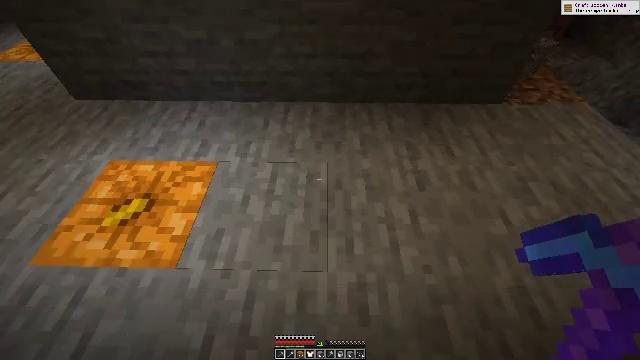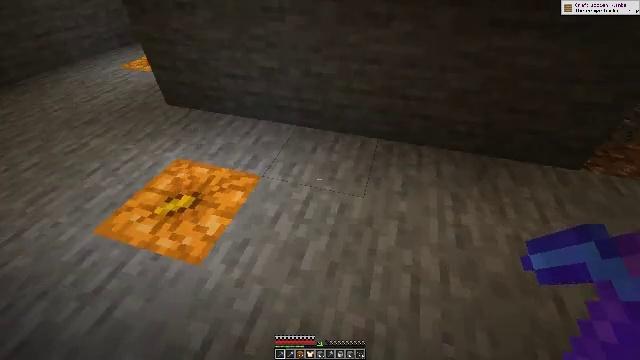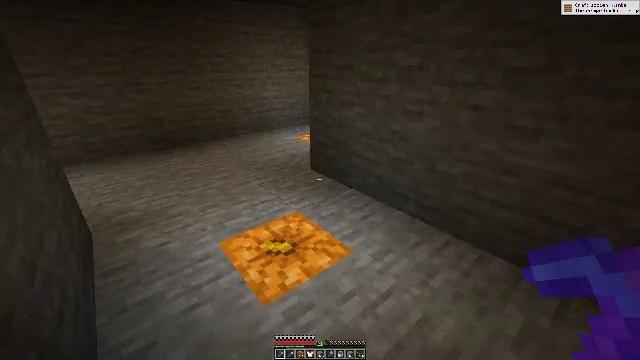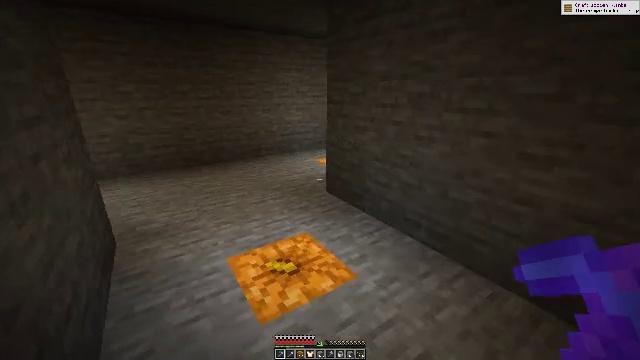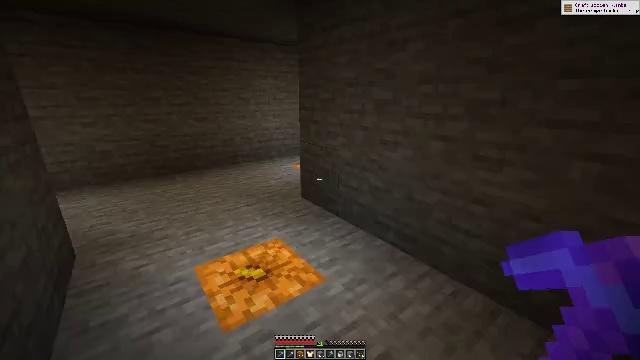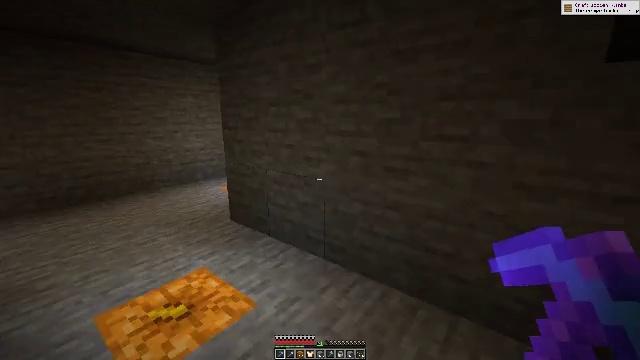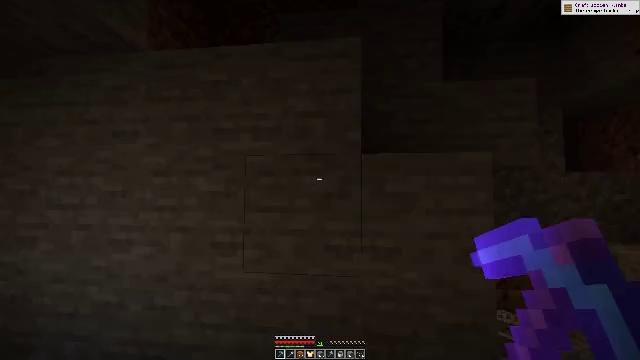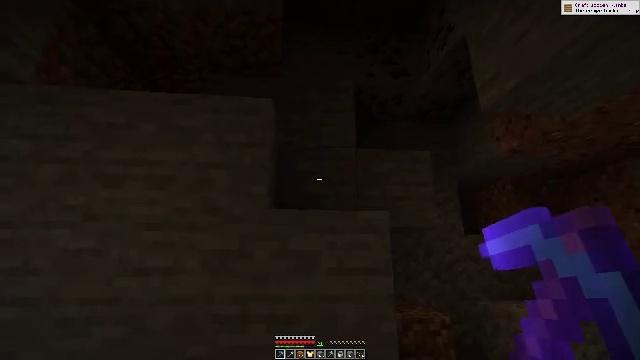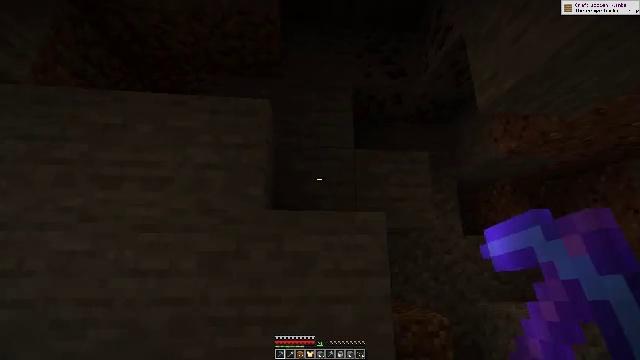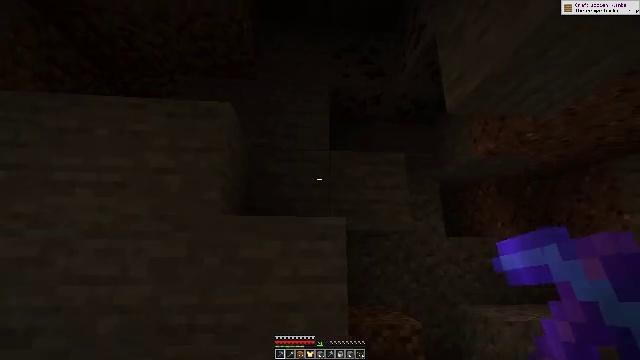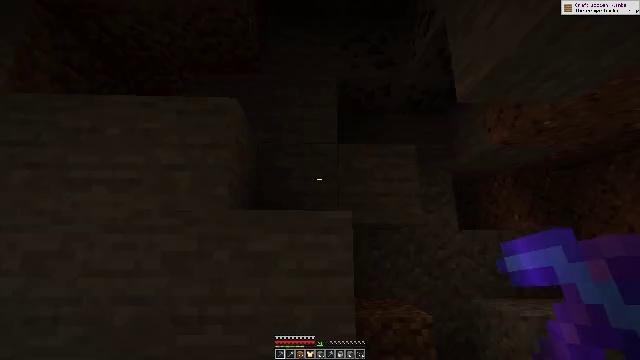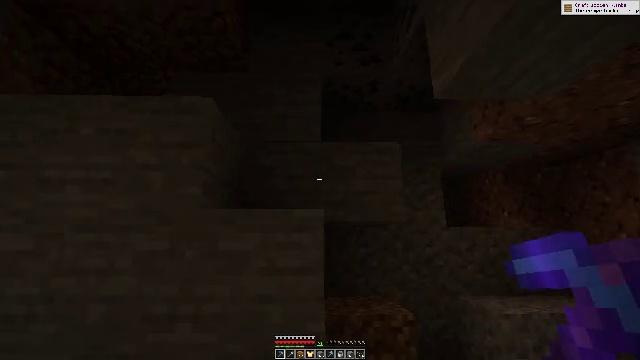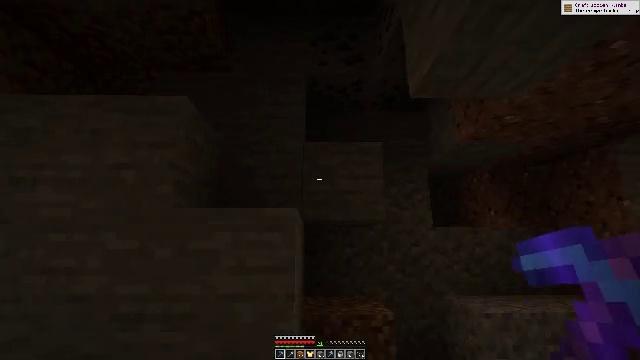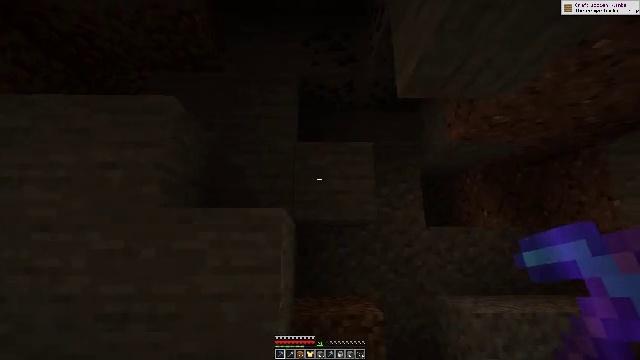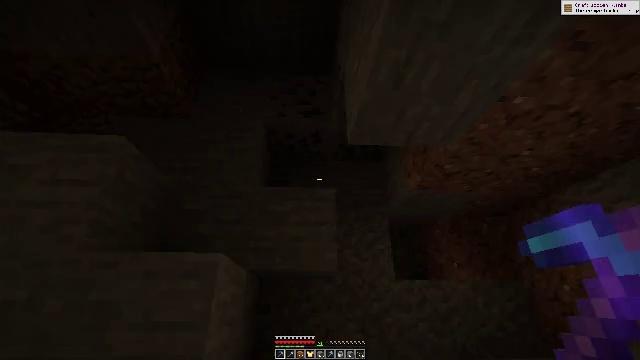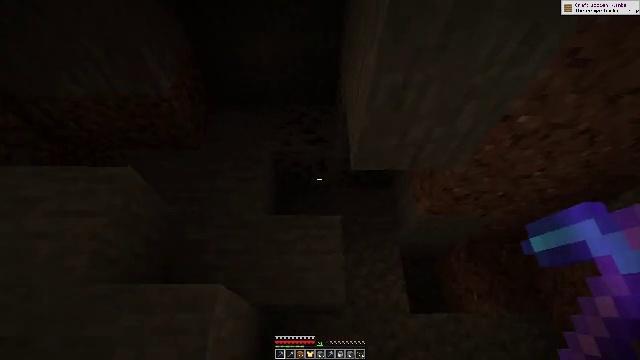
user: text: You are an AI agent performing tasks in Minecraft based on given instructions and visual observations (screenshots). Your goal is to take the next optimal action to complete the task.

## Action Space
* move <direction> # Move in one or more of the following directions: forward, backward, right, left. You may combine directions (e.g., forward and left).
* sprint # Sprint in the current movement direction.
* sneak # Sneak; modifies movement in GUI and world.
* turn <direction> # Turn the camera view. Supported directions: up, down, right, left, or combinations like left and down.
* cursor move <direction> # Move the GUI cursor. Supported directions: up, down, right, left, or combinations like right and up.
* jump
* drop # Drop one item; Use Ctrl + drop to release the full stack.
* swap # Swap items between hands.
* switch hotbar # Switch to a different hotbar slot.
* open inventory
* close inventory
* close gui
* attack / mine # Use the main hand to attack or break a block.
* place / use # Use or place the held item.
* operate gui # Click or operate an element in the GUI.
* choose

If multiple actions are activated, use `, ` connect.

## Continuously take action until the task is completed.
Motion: motion action
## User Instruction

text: Collect coal by mining the ore.
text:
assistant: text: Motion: move right, turn left and up
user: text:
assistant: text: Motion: move right, turn left and up
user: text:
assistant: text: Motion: move right, turn left and up
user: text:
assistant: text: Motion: move right, turn right and up
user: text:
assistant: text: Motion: move right, turn right and up
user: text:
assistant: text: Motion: move right, turn right and up
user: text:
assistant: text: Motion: move right, turn right and up
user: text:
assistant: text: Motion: move right
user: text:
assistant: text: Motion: move right
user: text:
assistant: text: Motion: move right, turn left and down
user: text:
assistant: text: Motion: move right
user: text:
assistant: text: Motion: move right
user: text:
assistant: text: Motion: move right
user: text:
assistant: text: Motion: move forward and move right, turn right and up
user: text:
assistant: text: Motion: move forward, turn left and up
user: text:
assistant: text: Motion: move forward, turn left and up
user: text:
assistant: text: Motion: move forward, turn left and up
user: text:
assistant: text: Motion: move forward, turn left and up
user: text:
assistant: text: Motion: move forward, turn left and up
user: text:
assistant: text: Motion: move forward, turn up
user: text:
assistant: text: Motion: move forward
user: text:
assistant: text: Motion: move forward, turn right and up
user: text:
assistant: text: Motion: move forward, turn right and up
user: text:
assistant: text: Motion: move forward, turn right and up
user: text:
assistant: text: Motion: move forward
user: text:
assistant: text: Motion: turn right and up
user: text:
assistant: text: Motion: turn right and up
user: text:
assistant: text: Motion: turn right and up
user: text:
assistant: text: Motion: turn right and down
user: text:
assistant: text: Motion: turn right and down